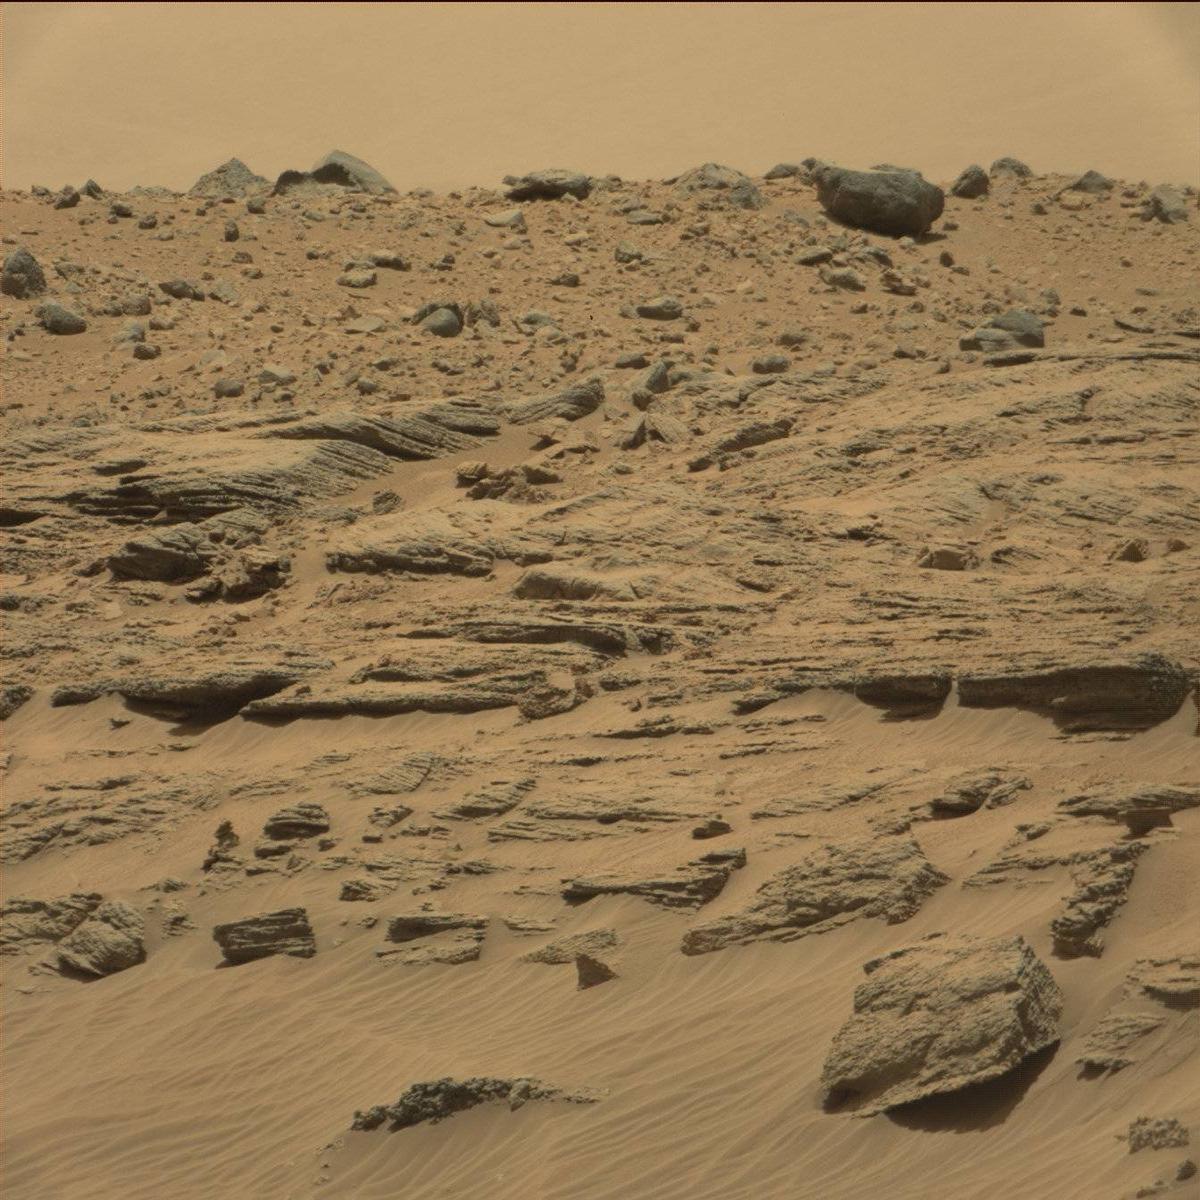
Terrain classes present: Bedrock, Ridge, Sand / Soil